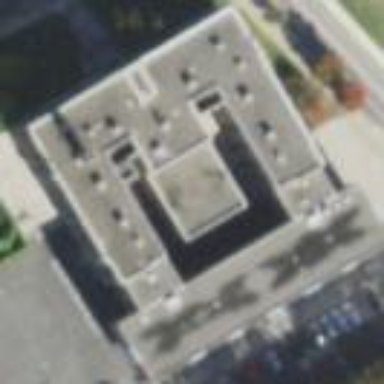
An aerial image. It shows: School building.